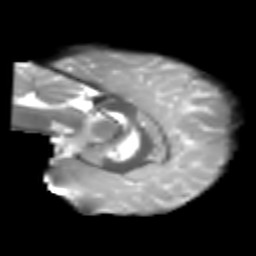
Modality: T2w
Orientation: sagittal
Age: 7
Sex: male
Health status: healthy